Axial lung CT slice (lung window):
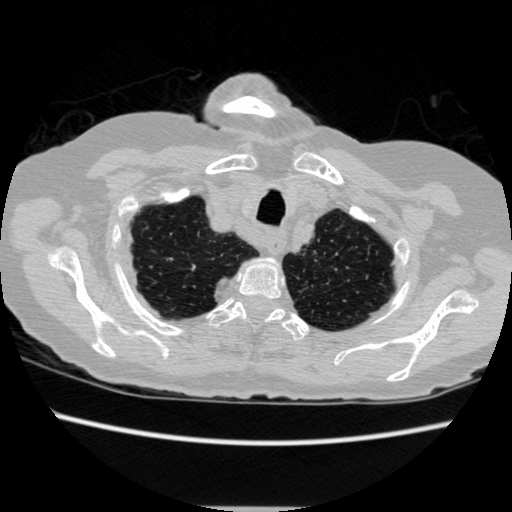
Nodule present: no